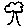
Label: tree